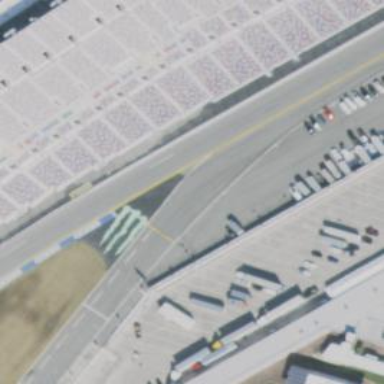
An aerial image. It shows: Raceway for motor sports.